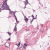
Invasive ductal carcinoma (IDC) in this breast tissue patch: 1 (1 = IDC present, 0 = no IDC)